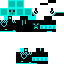
A male skeleton skin with dark skin, wearing brown helmet dressed in a blue armor chest and black pants, featuring a closed mouth.